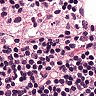
Metastatic tissue present: no